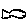
Label: fish